Question: I started off my Xamarin project with an Android project. iOS and Windows Phone projects will come later. What I want now is a "Core" project (C#) for the business layer to be referenced by the Android project (and later shared with the others).
When I r-click the solution and select Add > New Project..., it defaults to my first choice of project for this solution:

I reckon I want either Visual C# > "Class Library" or "Portable Class Library" but need to know for certain before stepping into the void. Is the type of project I select definitely one or the other, or an "it depends" sort of thing?
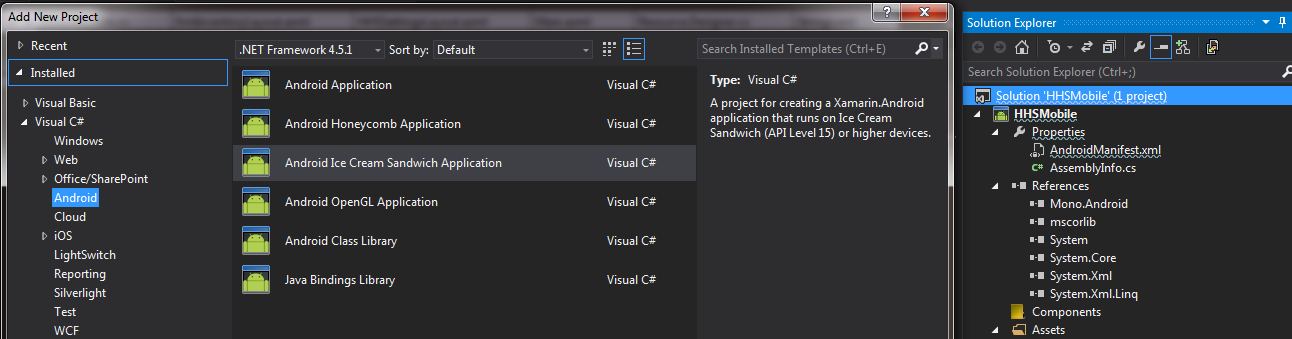
Answer: If you intend to share it between multiple projects, then choose Portable Class Library.
<URL>